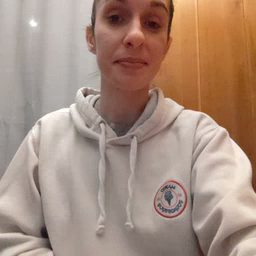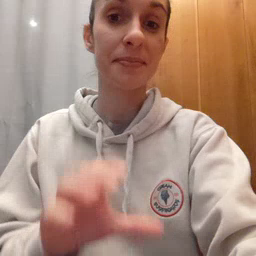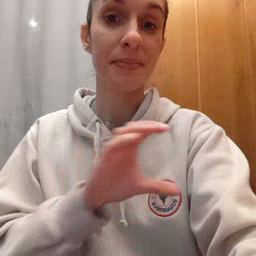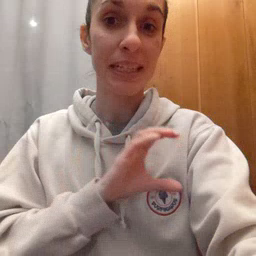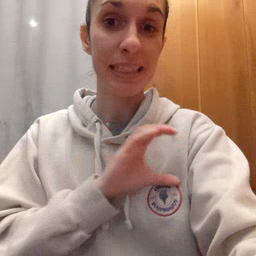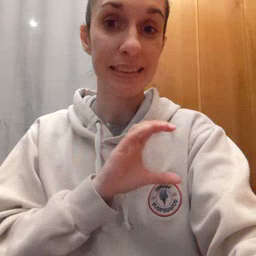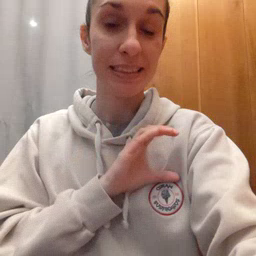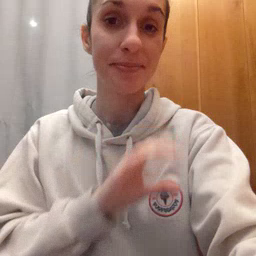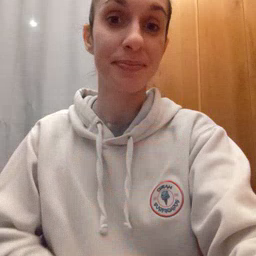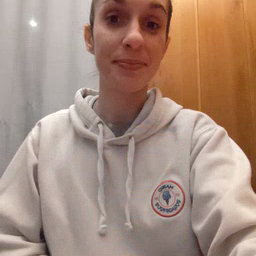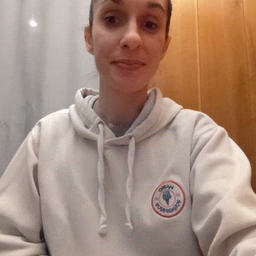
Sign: police